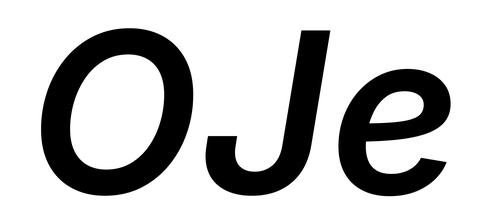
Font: Inter-Italic_SemiBold_Italic